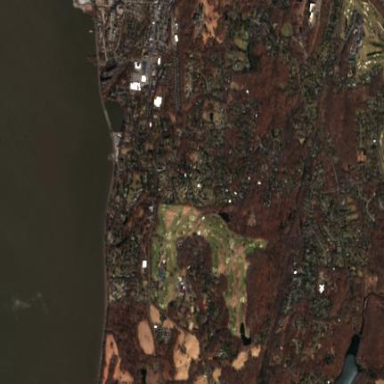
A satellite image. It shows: Golf course surrounded by greenery.